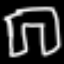
Label: pants